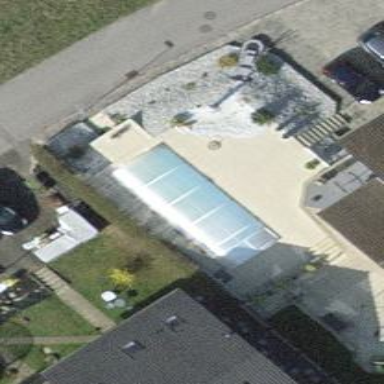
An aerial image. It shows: Swimming pool located in leisure land.